Question: Facebook has a TextArea on top of every group page that allows users to post a message to the group, I have created a chrome extension that successfully adds text to that TextArea.
This extension will be used by my company to reduce work times on specific tasks.
On cases when the message contains a link, Facebook automatically adds a preview box that has metadata of the submitted URL, this does not occur when the TextArea is changed via $().value = "my text";
I have been trying to evoke this behavior and force it to create the link for my message using the chrome console / extension in many ways, the only thing that triggers it is actually typing in the TextArea (not using the code / chrome extension)
Using console / chrome extension, the value of the TextArea can be changed with this:
'''
document.getElementsByName("xhpc_message_text")[0].focus();
document.getElementsByName("xhpc_message_text")[0].value = "I love www.stackoverflow.com";
document.getElementsByName("xhpc_message")[0].value = "I love www.stackoverflow.com";
'''

Would appreciate any help in simulating a real keypress that invokes the link preview or even directly invoking the link preview to achieve this behavior.
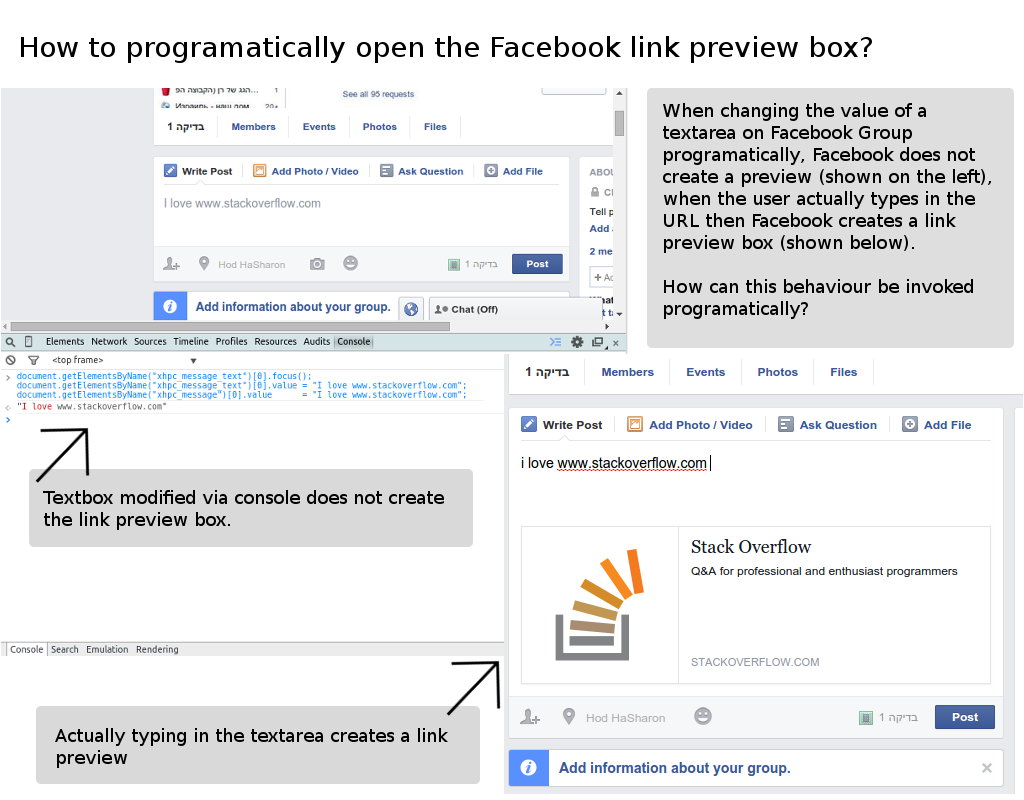
Answer: 'HTMLElement's don't have a 'keyup' method. To trigger events programmatically, you'll have to use 'EventTarget.dispatchEvent'. Since all 'HTMLElement's are instances of 'EventTarget' ('HTMLElement.prototype instanceof EventTarget'), you can do:
'''
var keydown = new Event('keydown');
document.querySelector('[name=xhpc_message_text]').dispatchEvent(keydown);
'''
Also note that Facebook previews a link only if it has more characters after the link.
'''
var messageBox = document.querySelector('[name=xhpc_message_text]');
messageBox.dispatchEvent(new Event('focus'));
messageBox.value = 'www.stackoverflow.com ';
messageBox.dispatchEvent(new Event('keydown'));
'''